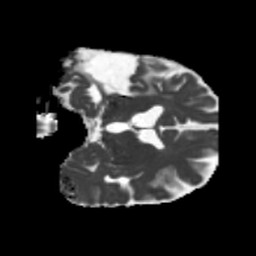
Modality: MD
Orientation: coronal
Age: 58
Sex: male
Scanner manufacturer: siemens
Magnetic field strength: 3 T
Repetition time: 5.25 s
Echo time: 0.08 s